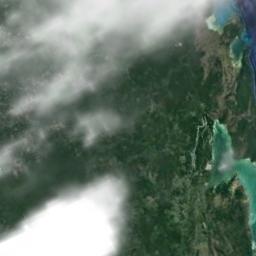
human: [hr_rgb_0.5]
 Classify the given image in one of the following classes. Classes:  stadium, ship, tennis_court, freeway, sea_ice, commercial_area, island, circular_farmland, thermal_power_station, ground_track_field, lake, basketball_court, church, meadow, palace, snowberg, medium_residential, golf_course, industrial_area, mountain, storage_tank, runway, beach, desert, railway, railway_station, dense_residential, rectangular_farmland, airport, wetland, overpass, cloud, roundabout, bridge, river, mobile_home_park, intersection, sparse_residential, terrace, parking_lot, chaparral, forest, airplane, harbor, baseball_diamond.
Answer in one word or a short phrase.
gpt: cloud